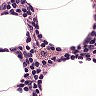
Metastatic tissue present: no